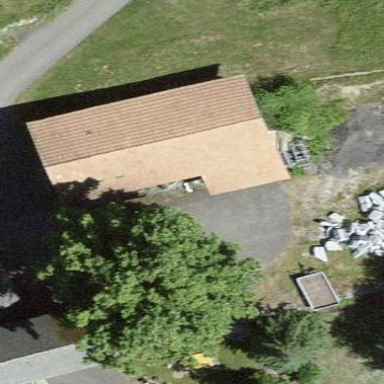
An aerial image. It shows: Sty building.